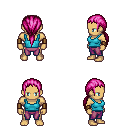
a pixel art fantasy rpg character, male body template, human, tanned skin, teal pirate shirt, magenta pants, pink ponytail hairstyle, leather bracers, four views (front, back, left, right), 2x2 character sprite sheet, small pixel art, hard edges, no anti-aliasing